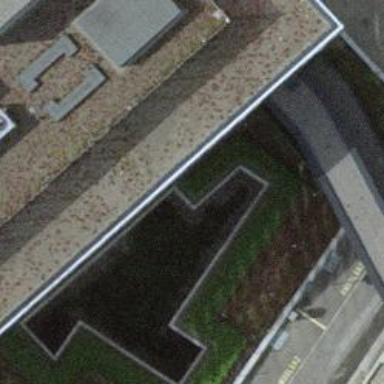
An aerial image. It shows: Courtyard created by human intervention.